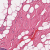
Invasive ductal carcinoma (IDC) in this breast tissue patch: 0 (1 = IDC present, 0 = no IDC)